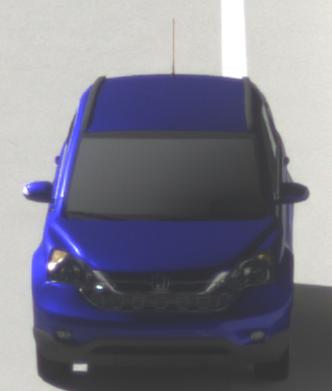
Make: Honda
Model: CR-V
Detailed model: CR-V (III) (04/10 - 10/12)
Model produced from: 2010
Model produced until: 2012
Doors: 5
Color: blue
Road condition: dry road
Daytime: morning or afternoon
Contrast: high contrast